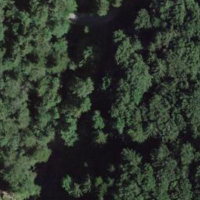
EUNIS habitat code: 44
Species observed at this site:
Tussilago farfara